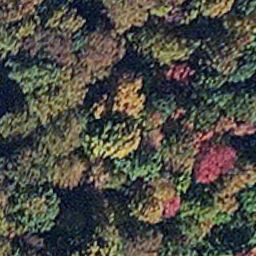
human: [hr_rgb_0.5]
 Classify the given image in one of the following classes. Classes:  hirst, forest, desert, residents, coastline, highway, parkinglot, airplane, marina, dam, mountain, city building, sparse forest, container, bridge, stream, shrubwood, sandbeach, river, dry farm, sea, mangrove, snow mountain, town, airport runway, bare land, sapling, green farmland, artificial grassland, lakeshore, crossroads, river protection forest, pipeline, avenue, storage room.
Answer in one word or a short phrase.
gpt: mangrove